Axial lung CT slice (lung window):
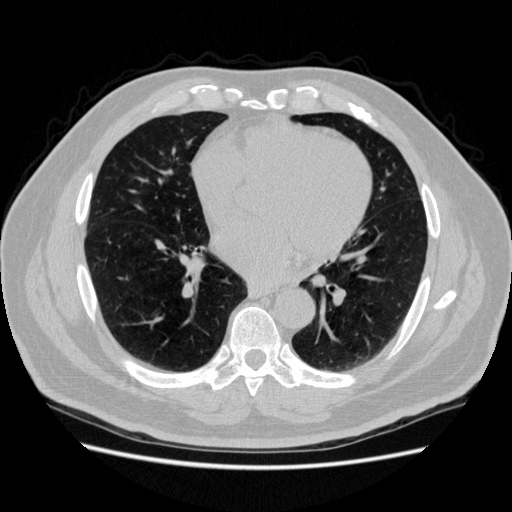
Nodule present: no